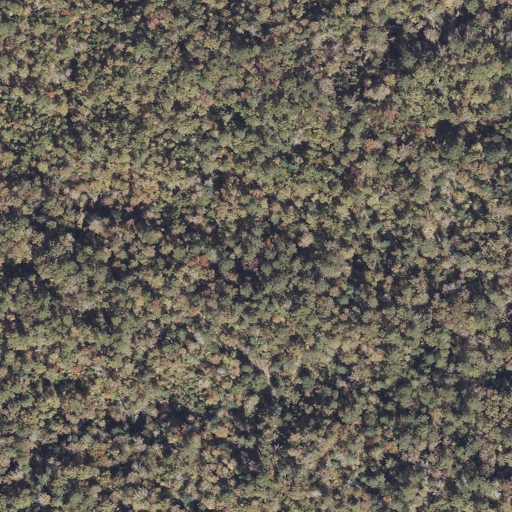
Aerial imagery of ridge(s) in Mississippi named Red Hills containing mixed forest, evergreen forest, and woody wetlands